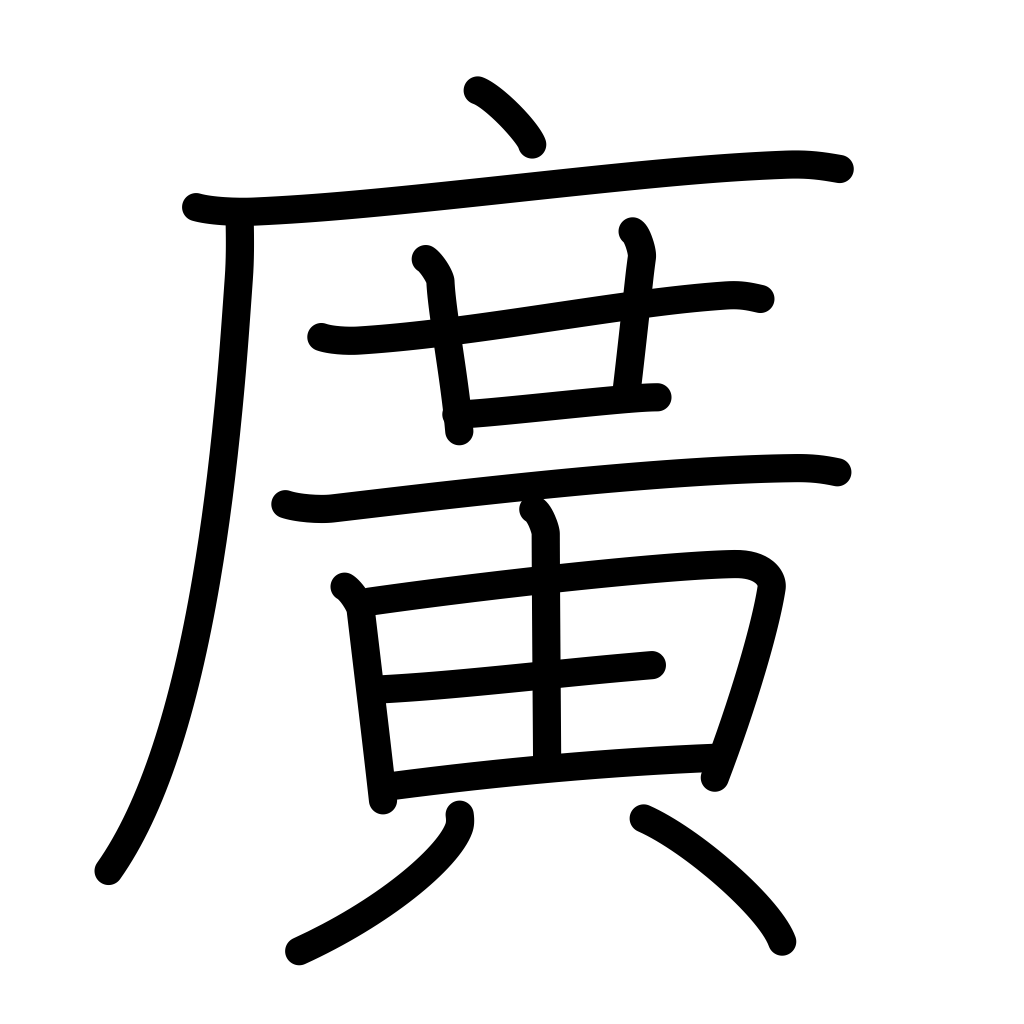
Meaning: broad, wide, spacious